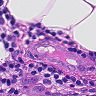
Metastatic tissue present: yes